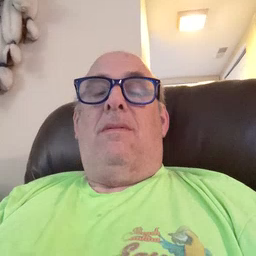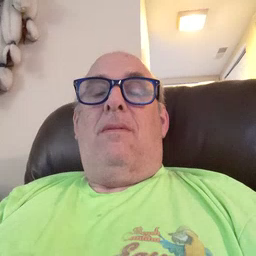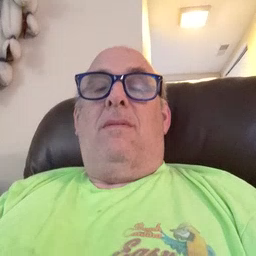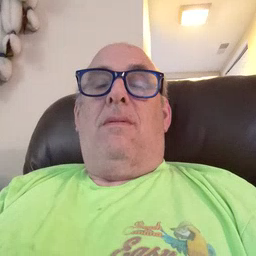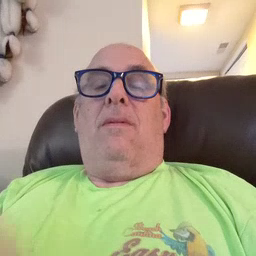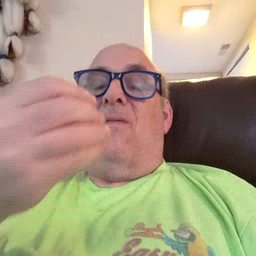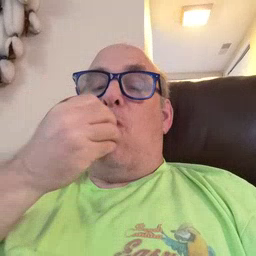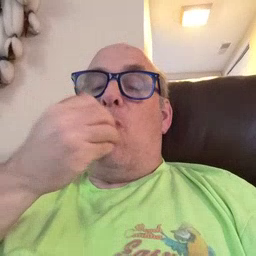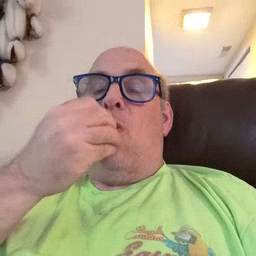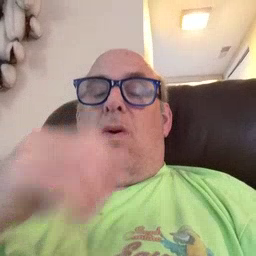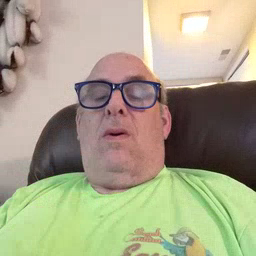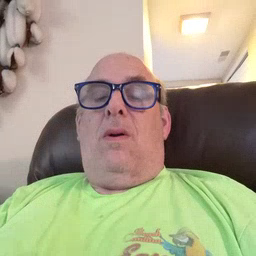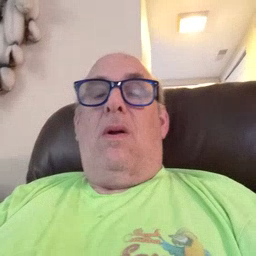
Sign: food